Field crop: maize
Growth stage: 2
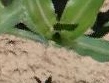
Species: maize